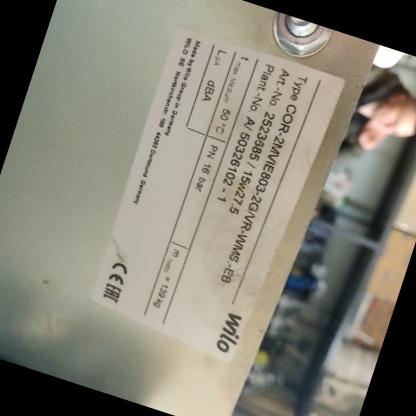
Klasa: tabliczka-znamionowa